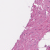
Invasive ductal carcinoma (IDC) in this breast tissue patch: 0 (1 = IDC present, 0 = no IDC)